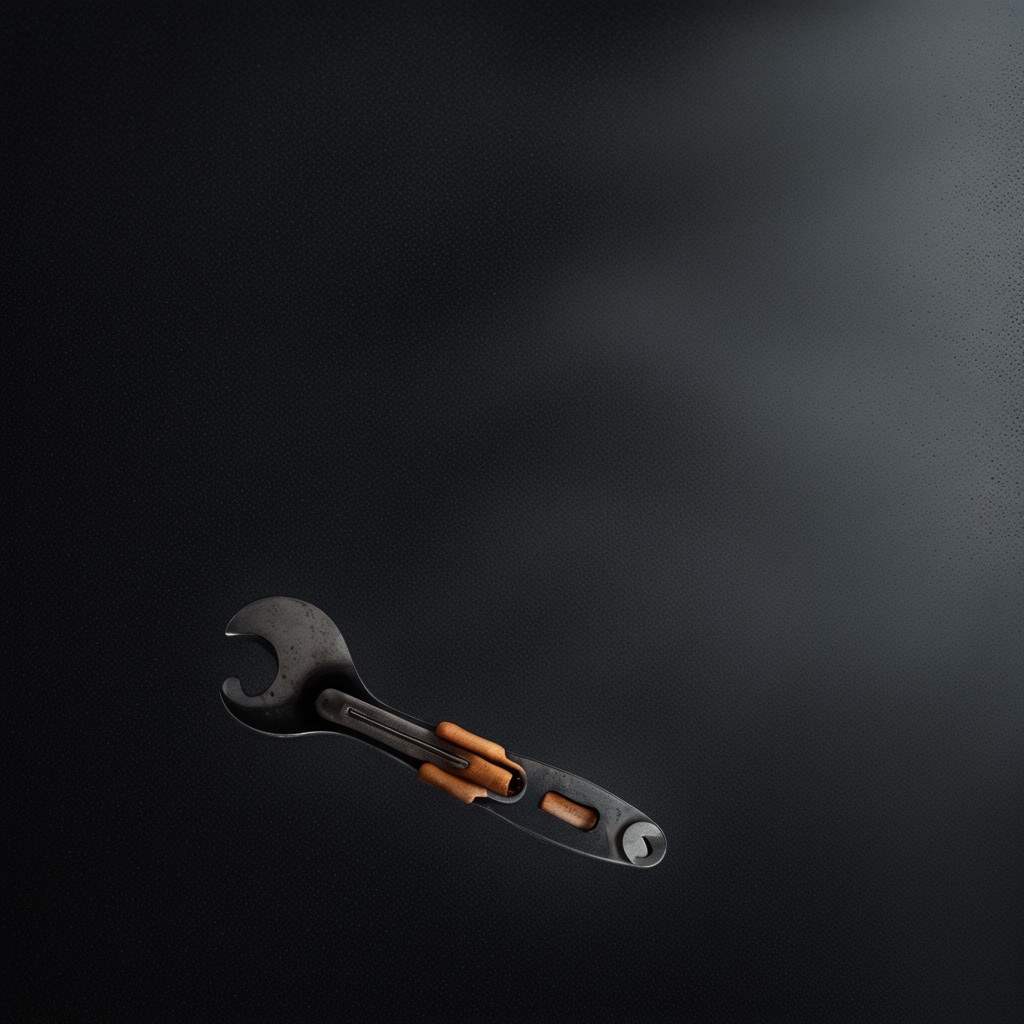
An wrench lies on the clean granite tabletop covered with a black rubber mat inside a workshop at night dim ambient light soft shadows worn but beneath the mat.